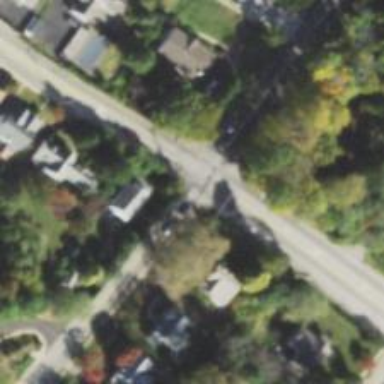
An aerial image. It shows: Marked crossing on footway.